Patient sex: M
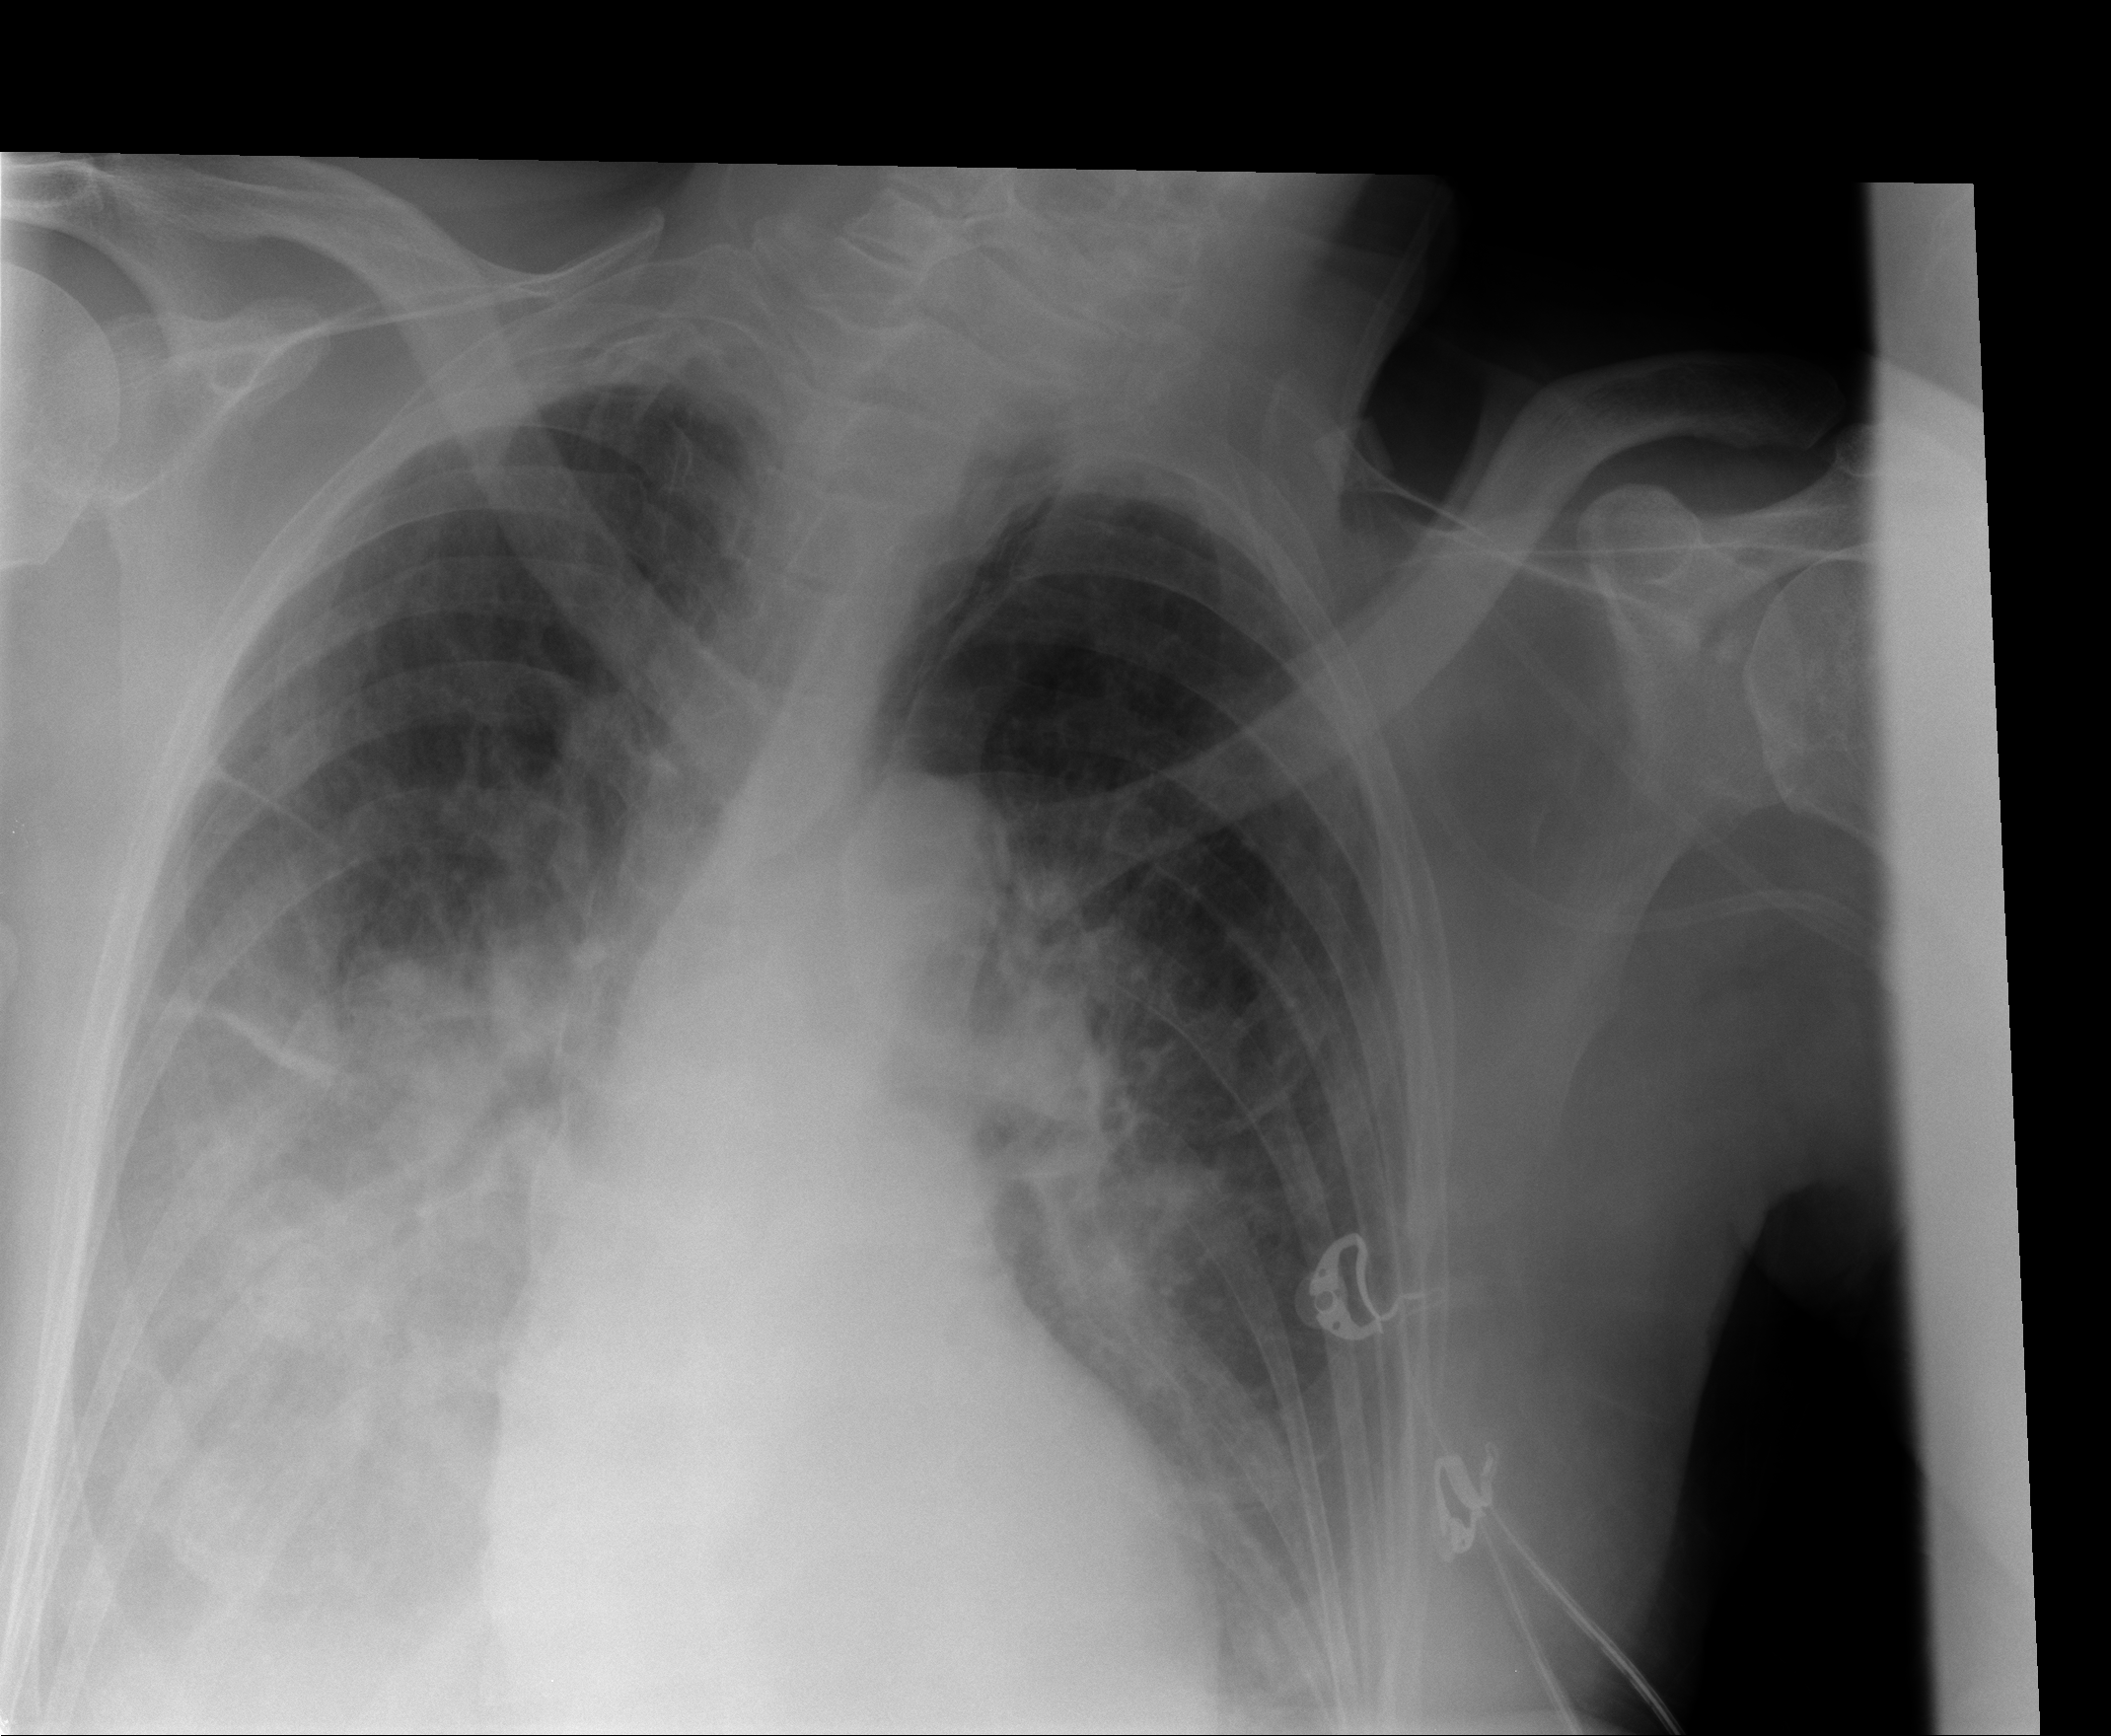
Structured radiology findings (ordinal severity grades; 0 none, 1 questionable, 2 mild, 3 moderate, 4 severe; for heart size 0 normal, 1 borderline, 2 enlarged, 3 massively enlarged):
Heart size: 0
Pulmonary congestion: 2
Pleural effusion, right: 2
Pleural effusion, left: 0
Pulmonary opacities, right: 3
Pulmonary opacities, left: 2
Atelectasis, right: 3
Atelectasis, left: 2